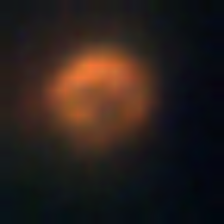
Taxon: NanoPlankton
Group: Other